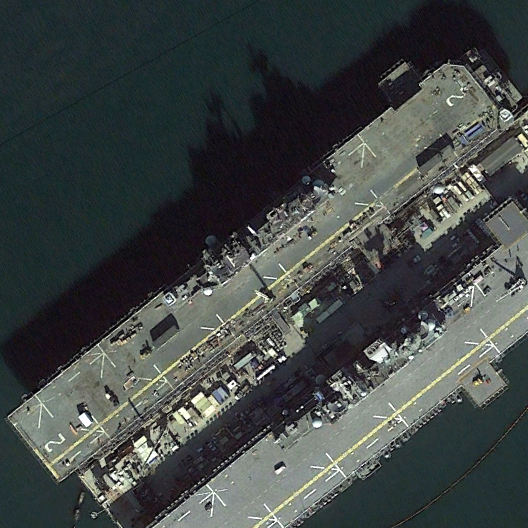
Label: assault